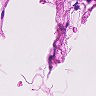
Metastatic tissue present: no